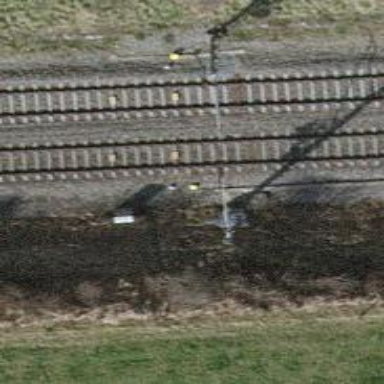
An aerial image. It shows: Railway signal.